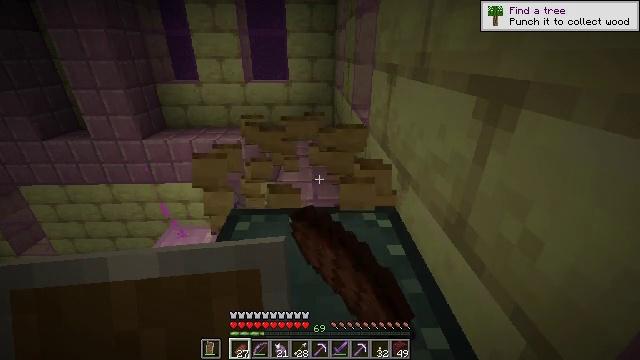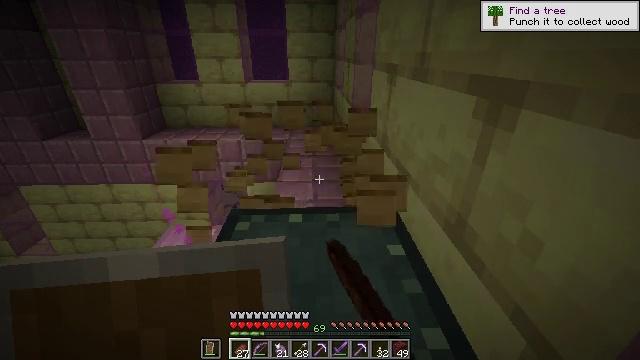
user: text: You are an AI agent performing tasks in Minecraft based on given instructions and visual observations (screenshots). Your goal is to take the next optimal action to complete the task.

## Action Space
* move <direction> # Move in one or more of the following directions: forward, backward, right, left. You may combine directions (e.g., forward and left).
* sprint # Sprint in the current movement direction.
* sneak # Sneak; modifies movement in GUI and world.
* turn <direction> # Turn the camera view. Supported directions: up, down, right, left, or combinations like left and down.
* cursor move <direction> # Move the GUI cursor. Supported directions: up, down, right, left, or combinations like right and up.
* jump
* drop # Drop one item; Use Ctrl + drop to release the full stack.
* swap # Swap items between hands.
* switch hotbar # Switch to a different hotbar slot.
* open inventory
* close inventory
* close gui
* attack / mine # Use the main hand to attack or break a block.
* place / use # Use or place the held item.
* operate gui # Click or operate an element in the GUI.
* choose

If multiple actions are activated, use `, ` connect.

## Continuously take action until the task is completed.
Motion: motion action
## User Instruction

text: Gather the chest from its place.
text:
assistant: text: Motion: attack / mine
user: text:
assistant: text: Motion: attack / mine